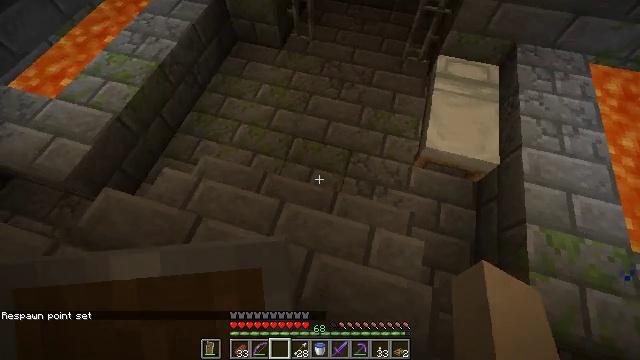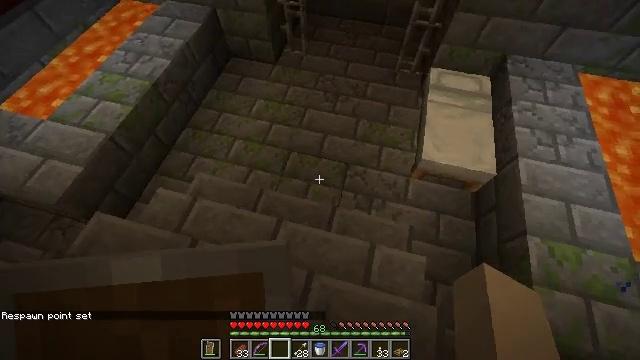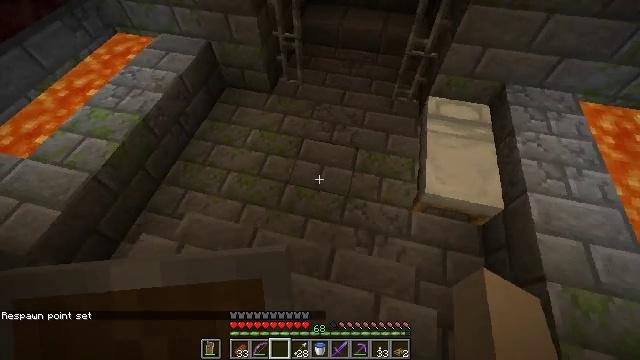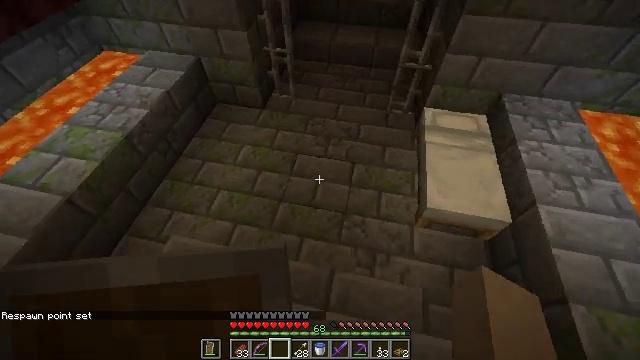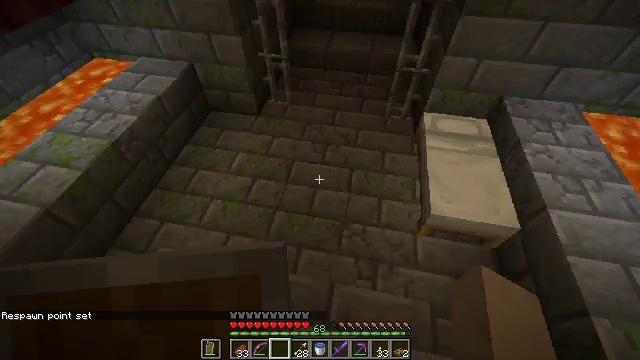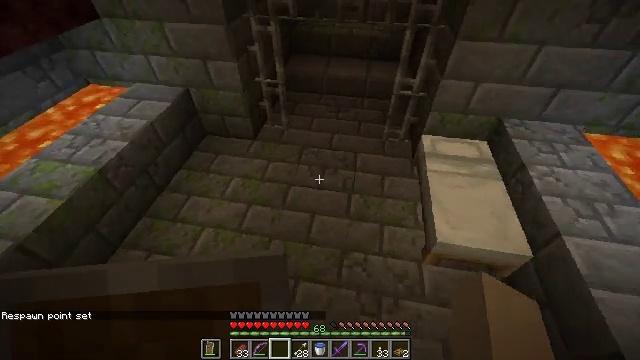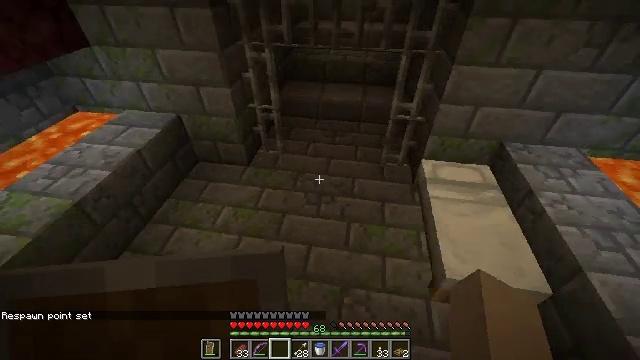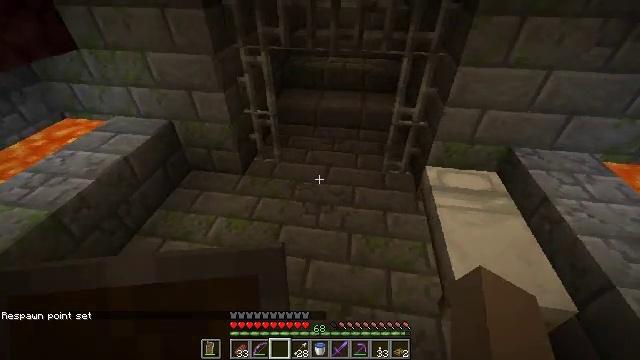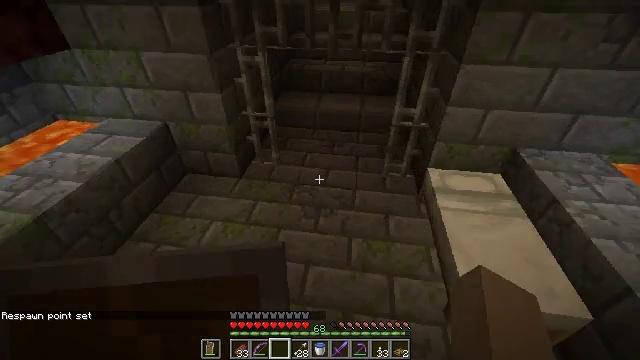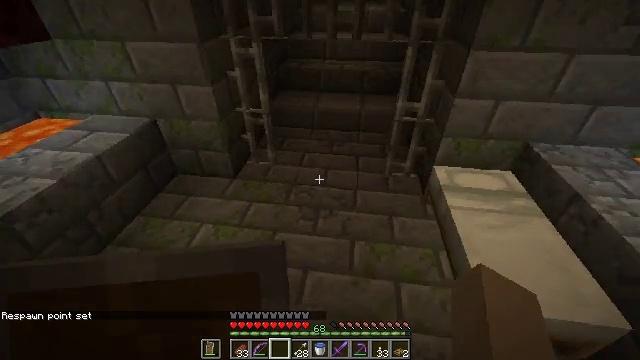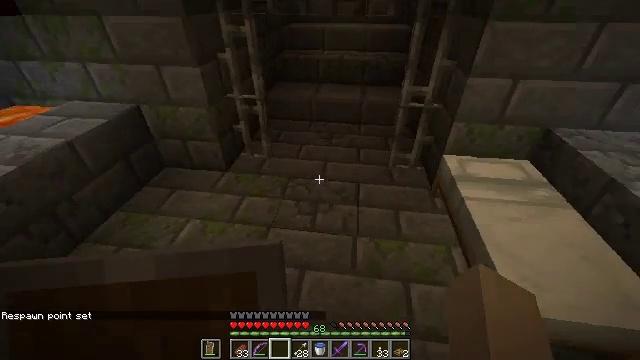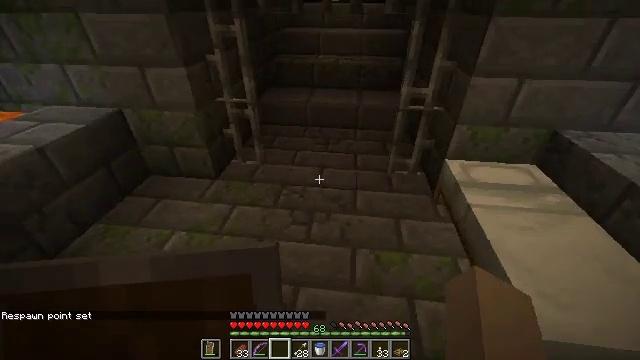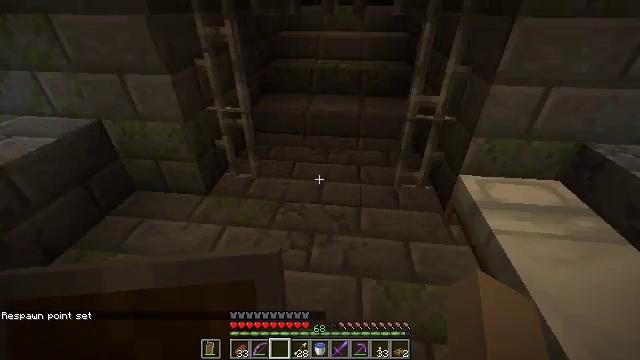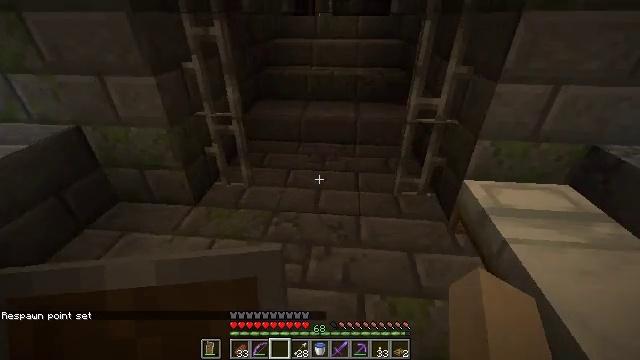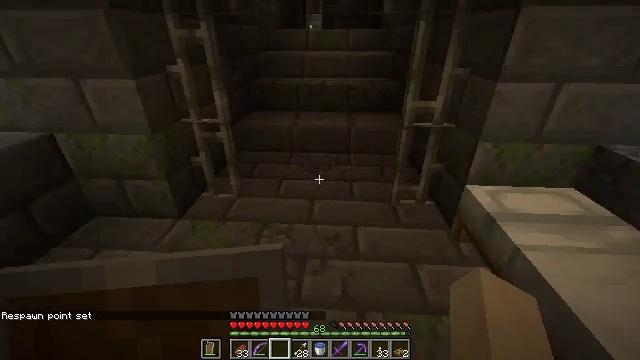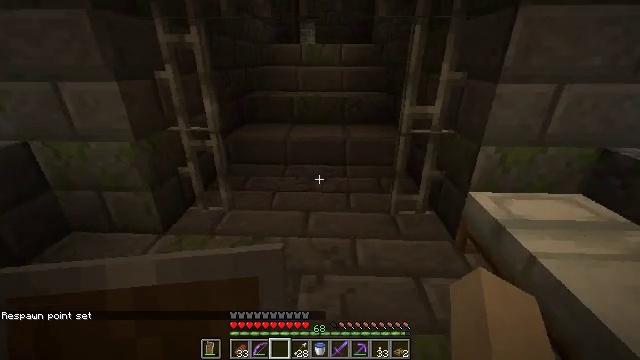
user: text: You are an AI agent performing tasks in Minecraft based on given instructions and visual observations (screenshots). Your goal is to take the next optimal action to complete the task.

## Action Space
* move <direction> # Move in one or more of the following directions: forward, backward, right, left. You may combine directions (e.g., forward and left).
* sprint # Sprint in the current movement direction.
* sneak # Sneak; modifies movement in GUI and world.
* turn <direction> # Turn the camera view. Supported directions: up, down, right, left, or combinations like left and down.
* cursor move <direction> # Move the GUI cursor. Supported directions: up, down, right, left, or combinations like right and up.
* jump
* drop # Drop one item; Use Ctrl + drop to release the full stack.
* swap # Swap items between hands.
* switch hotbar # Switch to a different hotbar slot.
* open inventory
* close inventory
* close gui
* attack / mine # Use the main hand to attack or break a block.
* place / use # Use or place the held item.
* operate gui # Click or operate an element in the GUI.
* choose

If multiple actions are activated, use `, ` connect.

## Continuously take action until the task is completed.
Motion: motion action
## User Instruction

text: Mine the chest to collect it.
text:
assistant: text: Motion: move forward, turn right and up
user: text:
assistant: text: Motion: move forward, turn right and up
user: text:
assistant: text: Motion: turn right and up
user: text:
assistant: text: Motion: move forward, turn up
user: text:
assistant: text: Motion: move forward, turn up
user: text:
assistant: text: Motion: move forward, turn right and up
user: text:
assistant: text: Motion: move forward, turn up
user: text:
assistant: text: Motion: move forward, turn up
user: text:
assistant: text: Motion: move forward, turn up
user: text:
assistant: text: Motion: move forward
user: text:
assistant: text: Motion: move forward, turn right and up
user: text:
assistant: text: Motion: move forward
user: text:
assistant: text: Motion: move forward, turn right and up
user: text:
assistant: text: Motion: move forward, turn right and up
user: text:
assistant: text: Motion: move forward, turn right and up
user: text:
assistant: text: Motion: move forward, turn right and up
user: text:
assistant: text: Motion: move forward, turn up
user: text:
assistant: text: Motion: turn up
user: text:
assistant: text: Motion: no_op
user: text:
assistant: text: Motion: no_op
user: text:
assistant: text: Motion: no_op
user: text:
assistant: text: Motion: move forward
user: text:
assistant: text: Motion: move forward
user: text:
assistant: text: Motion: move forward, turn up
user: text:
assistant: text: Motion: no_op
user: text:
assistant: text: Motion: no_op
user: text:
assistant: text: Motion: move forward
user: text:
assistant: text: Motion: move forward
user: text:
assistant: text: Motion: move forward
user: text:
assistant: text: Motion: move forward